Field crop: tomato
Growth stage: 2
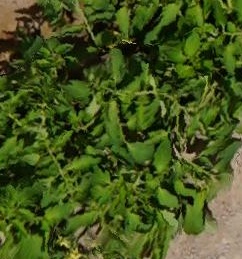
Species: tomato